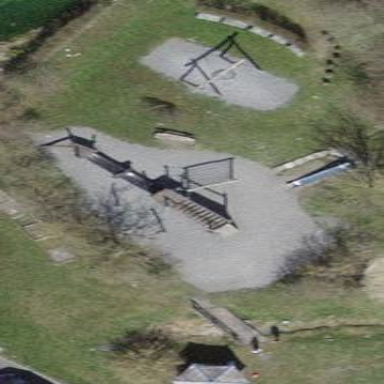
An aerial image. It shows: Playground area for leisure activities on the land.